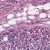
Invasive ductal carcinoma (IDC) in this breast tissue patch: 1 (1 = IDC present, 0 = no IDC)